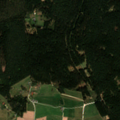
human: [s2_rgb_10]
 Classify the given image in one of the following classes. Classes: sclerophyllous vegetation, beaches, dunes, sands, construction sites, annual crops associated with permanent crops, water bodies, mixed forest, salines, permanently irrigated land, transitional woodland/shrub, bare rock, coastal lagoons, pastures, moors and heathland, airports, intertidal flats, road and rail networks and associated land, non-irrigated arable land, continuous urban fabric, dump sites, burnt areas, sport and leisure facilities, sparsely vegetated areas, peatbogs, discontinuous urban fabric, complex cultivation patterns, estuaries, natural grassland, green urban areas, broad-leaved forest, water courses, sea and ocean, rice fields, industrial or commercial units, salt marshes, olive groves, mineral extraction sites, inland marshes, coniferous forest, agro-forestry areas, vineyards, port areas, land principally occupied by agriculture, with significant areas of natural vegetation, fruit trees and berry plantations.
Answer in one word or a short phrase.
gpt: pastures, complex cultivation patterns, coniferous forest